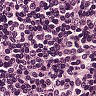
Metastatic tissue present: no